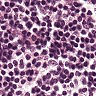
Metastatic tissue present: no